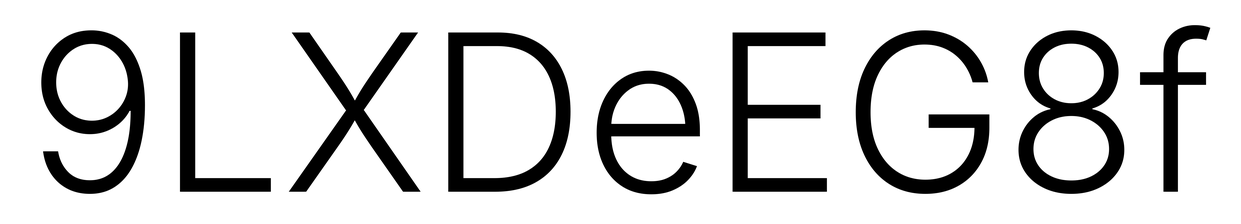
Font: Inter_Light